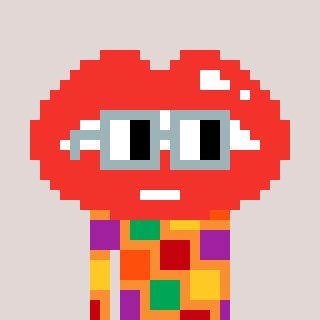
a pixel art character with square dark gray glasses, a lips-shaped head and a orange-colored body on a warm background